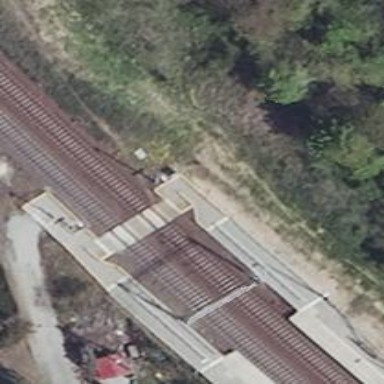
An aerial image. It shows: Railway crossing.